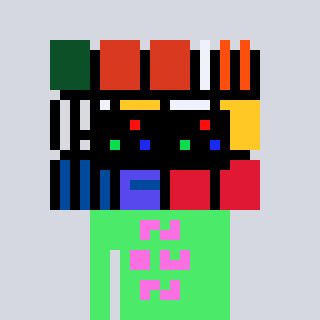
a pixel art character with square black sunglasses, a abstract-shaped head and a teal-colored body on a cool background